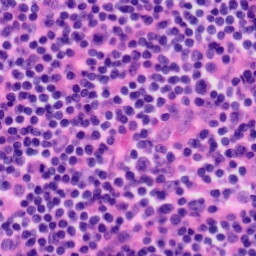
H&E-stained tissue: Tonsil